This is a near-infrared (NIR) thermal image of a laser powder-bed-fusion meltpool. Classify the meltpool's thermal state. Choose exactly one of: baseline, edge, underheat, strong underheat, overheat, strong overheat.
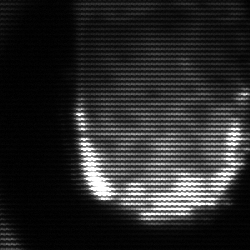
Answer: baseline